問題: 三角形$ABC$の内接円と$\angle A$内の傍接円をそれぞれ$\omega$, $\omega_A$とし、辺$BC$と$\omega$, $\omega_A$の接点をそれぞれ$D$, $E$とすると、$DE = 3$であった。また、辺$AC$上に$FC = 4$となる点$F$をとり、$\omega$の中心を$I$とすれば、3直線$AE$, $DF$, $CI$はある1点で交わった。このとき、線分$BF$の長さはいくらか。
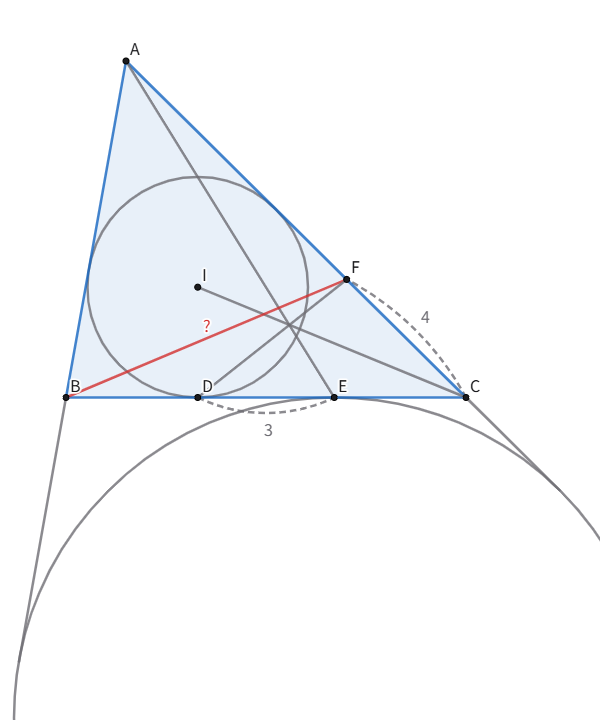
解答: 有名性質から$BD = CE$が成立し、$AC - AB = DC - DB = EB - EC$となる。これは2点$B$, $C$を焦点とし$A$を通る双曲線$\eta$上に、2点$D$,$E$が存在することを示している。一般に、$P$, $Q$を焦点とする双曲線上のある点$X$における接線は$\angle PXQ$の内角の二等分線に一致するので、直線$AI$, $DI$はいずれも$\eta$の接線となる。ここで、6点$A$, $A$, $F$, $D$, $D$, $E$にパスカルの定理の逆を用いると、$F$もまた$\eta$上の点であることが従う。ゆえに$FB - FC = EB - EC = 3$となり、$FC = 4$より求める長さは$7$である。
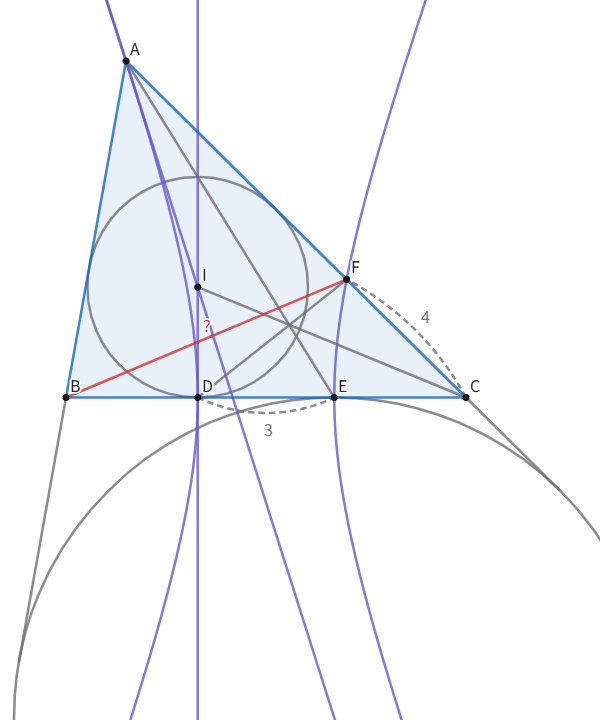
答え: $7$
タグ: 2次曲線、パスカルの定理
難易度: hard